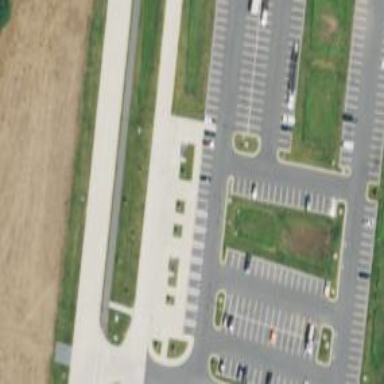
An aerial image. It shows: Parking space is available.